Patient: sex M, age 85
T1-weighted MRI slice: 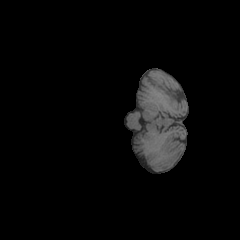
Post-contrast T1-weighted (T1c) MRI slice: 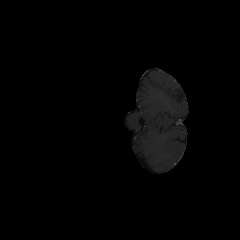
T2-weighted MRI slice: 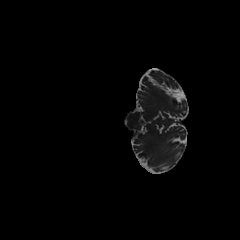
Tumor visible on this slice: no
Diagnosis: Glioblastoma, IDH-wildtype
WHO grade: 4